Question:
I export an excel with a table in sheet1,and have a graph in sheet2,
but now I have one problem, the table was generated from store procedure,the fields:"2013/Q1 2013/Q2 2013/Q3 2013/Q4 " was dynamic AND also the statistic values which display by user choose from webpage,now,the exported graph (Line Chart) ,its X-axis includes the statistic values that I dont need the fields( sheet2 ), so I write VBA code like :
'''
> Sheet2.ChartObjects("Chart 1").Activate
> ActiveChart.ChartArea.Select
> Sheets("Sheet1").Range("A1").Clear
> ActiveChart.SetSourceData Source:=Sheets("Sheet1").Range("B1",Sheets("sheet1").Range("B1").End(xlDown).End(xlToRight).Address),
> PlotBy:= _
> xlRows
> ActiveWindow.Visible = False
'''
I want to get the range "B1" to "E11"( the cell is dynamic,so we dont get the position of the cell exactly),
and all the title fields and data of row and column were dynamic , how can I write the correct VBA to do it, thanks
ps,sorry , poor English
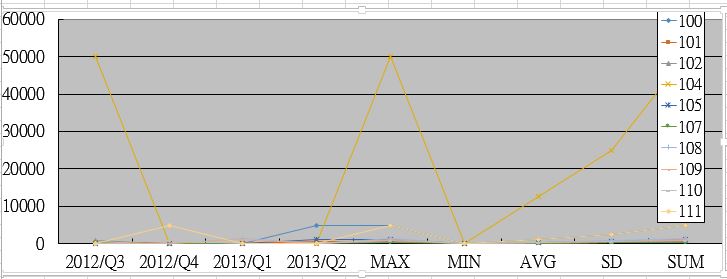
Answer: Write a for loop in VBA that detects the last column, assuming the column headers will always be located on row 1 and the data starts on column B:
'''
Sub FindRange()
Dim i As Integer
Dim rng As Range
Range("B1").Select
Set rng = Range(Selection, Selection.End(xlToRight)).Select
Set rng = Range(Selection, Selection.End(xlToRight)).Select
For i = 2 To Range(rng.Column & 1).Column
Set rng = Range("A" & i)
If rng.Value2 = "SUM" Then
'We've found the end column i = 11
Exit For
End If
Next i
End Sub
'''